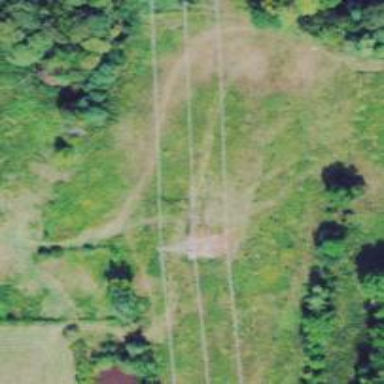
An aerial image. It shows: Lattice structure tower used for power distribution.